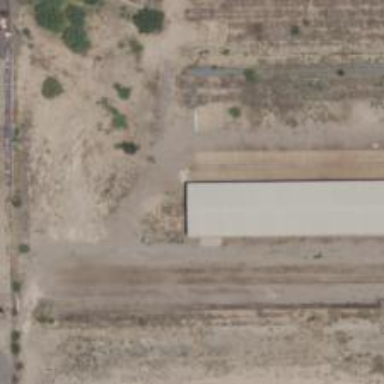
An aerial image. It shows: Abandoned railway.